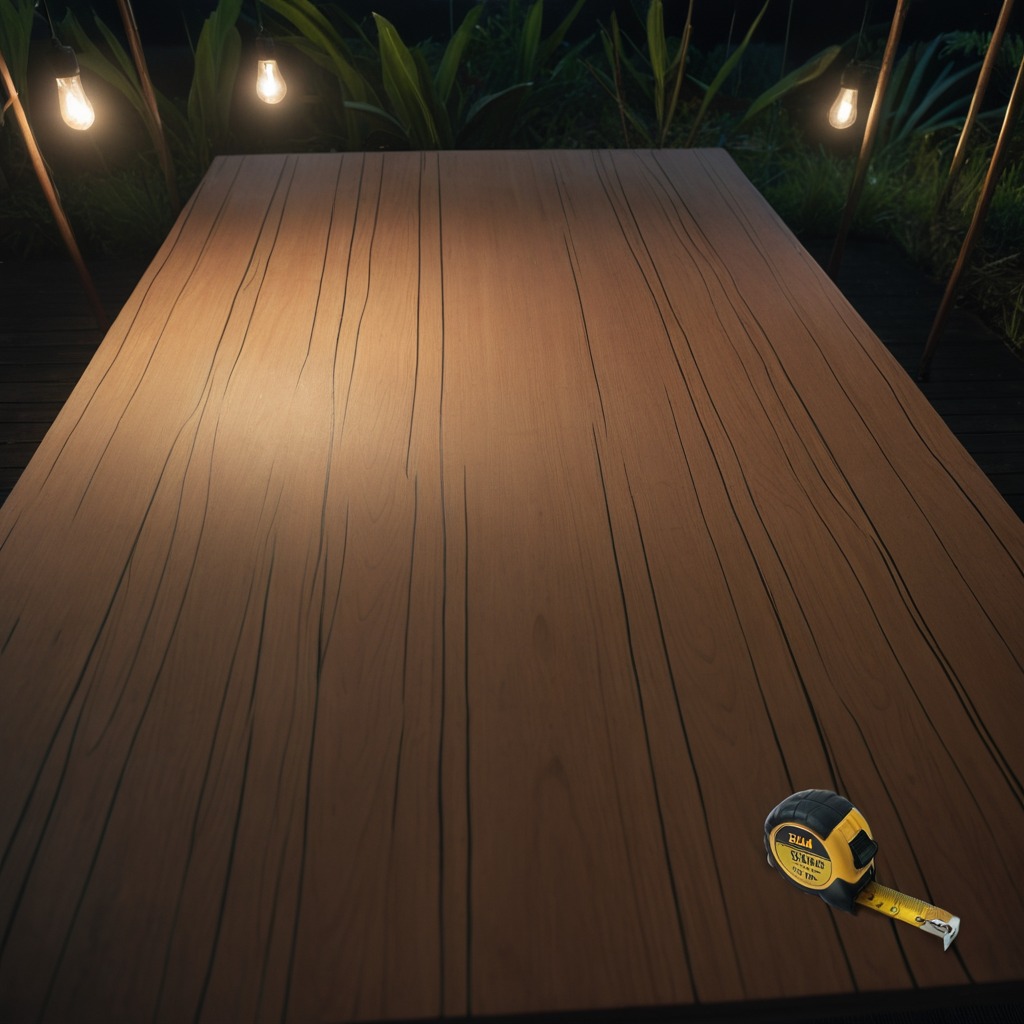
A measuring tape is lying on the wooden table inside a jungle field workshop tent at night.